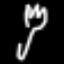
Label: fork